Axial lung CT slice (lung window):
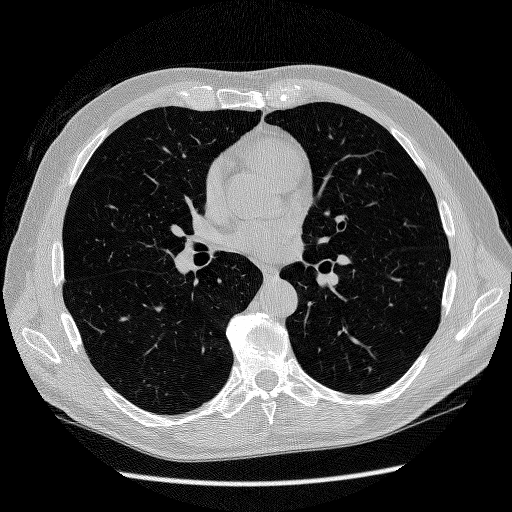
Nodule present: no